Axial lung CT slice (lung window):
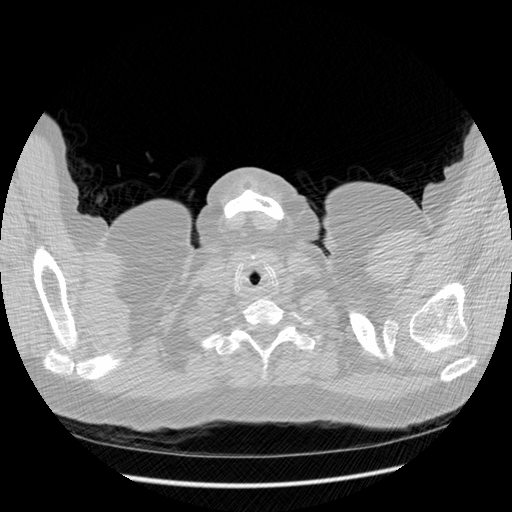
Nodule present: no